Chest X-ray:
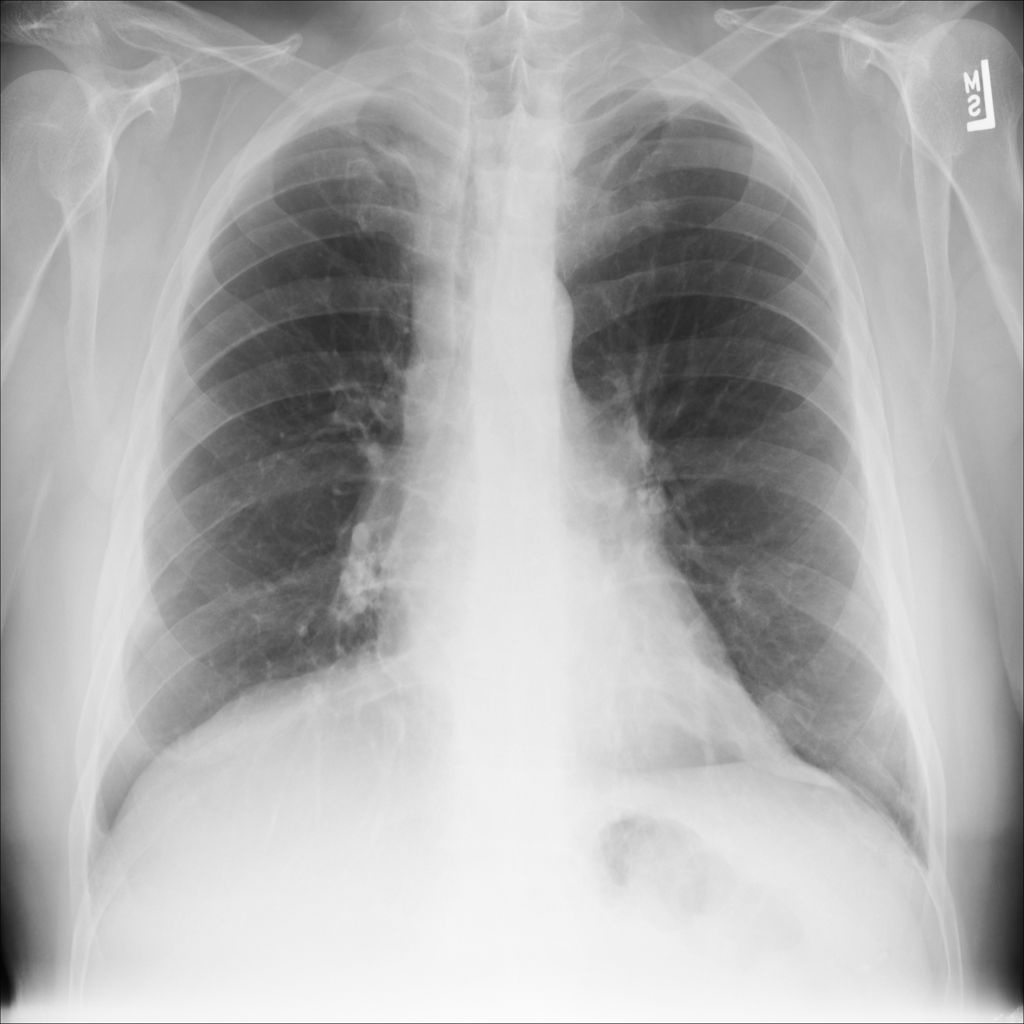
Findings: Atelectasis, Fibrosis
No abnormal finding: no